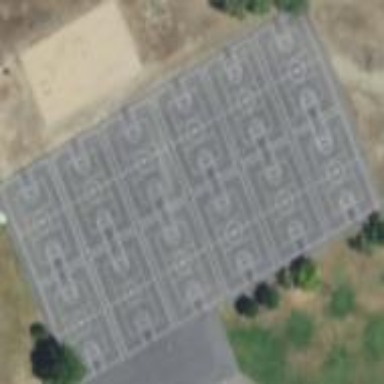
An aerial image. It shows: Basketball court on leisure land pitch.